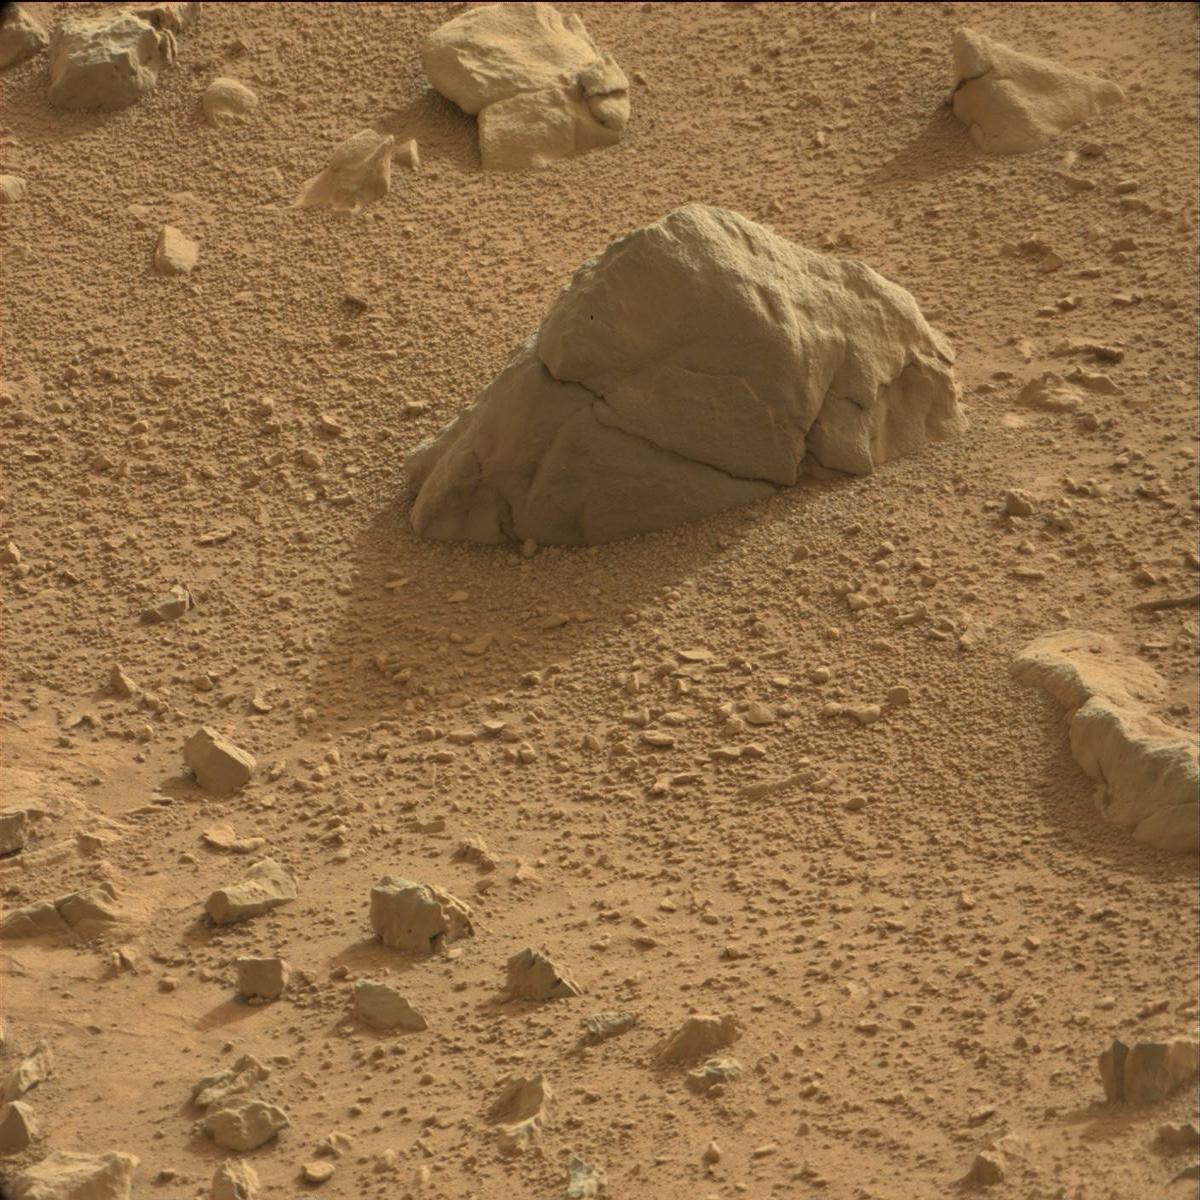
Terrain classes present: Bedrock, Rock, Sand / Soil